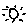
Label: sun